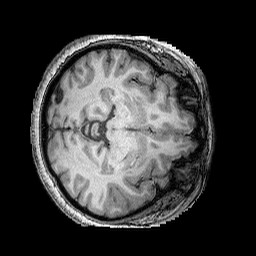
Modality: T1w
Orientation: axial
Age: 31
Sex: female
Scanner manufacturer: siemens
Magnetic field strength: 3 T
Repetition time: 2.25 s
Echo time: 0.00415 s